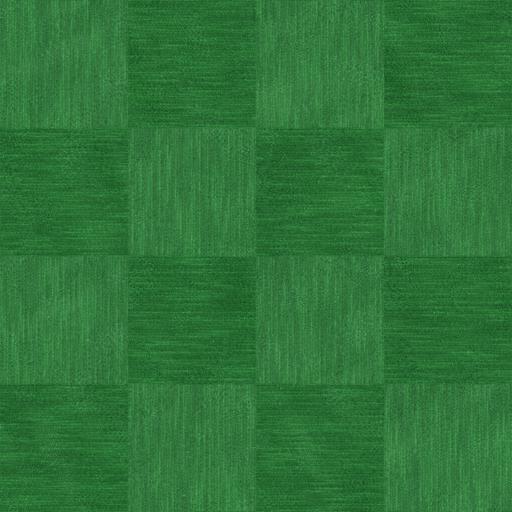
Tags: carpet cloth fabric floor green tiled